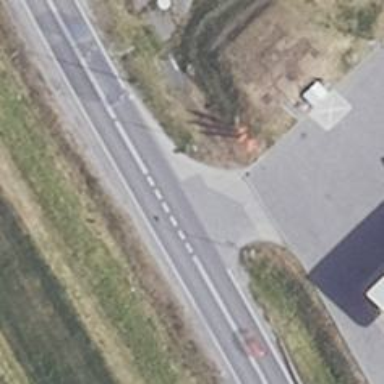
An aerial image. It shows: Stop road.